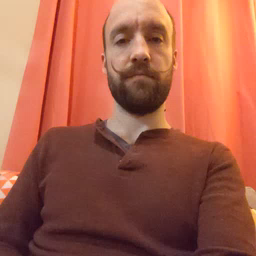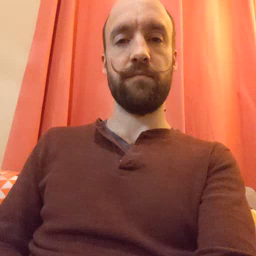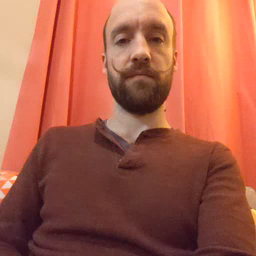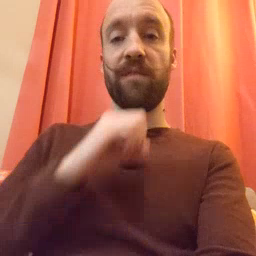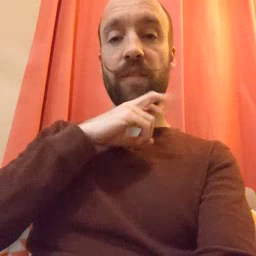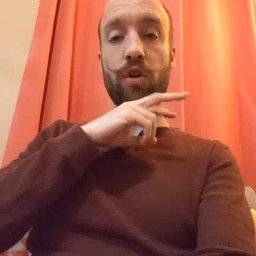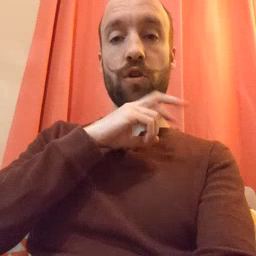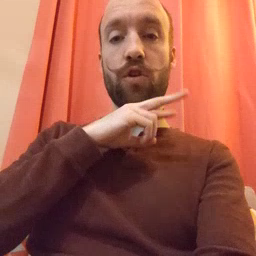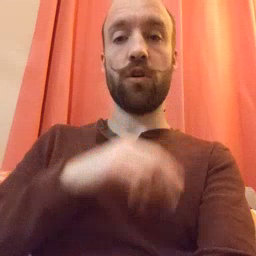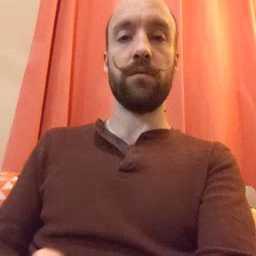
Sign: frog